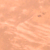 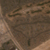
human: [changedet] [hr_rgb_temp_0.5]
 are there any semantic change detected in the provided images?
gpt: Many houses and streets have been realized in the desert.